Question: Actually, in my app, I have created a graph using 'achartEngine'. In these in the x-axis initially, I am displaying value from 1 to 31. Now instead of displaying this is it possible to display values like '1-03-2012', '2-03-2012', '3-03-2012' ... and so on up to last day current month and when it reaches last day of current month i.e. '31-03-2012' the value display after that should be
'1-04-2012' '2-04-2012'...and so on. The code I have used while displaying value like 1 2 3 4 5... is given below. Can anyone help me to solve this out?
'''
renderer = new XYMultipleSeriesRenderer(2);
int length = colors.length;
for (int i = 0; i < length; i++)
{
XYSeriesRenderer r = new XYSeriesRenderer();
r.setColor(colors[i]);
r.setPointStyle(styles[i]);
renderer.addSeriesRenderer(r);
}
int rendererLength = renderer.getSeriesRendererCount();
for (int i = 0; i < rendererLength; i++)
{
((XYSeriesRenderer) renderer.getSeriesRendererAt(i)).setFillPoints(true);
}
renderer.setAxisTitleTextSize(12);
renderer.setChartTitleTextSize(12);
renderer.setLabelsTextSize(10);
renderer.setLegendTextSize(12);
renderer.setPointSize(5f);
renderer.setApplyBackgroundColor(true);
renderer.setBackgroundColor(Color.parseColor("#F5F5F5"));
renderer.setMarginsColor(Color.parseColor("#F5F5F5"));
renderer.setChartTitle("Weight / Temperature");
renderer.setXLabels(20);
renderer.setXTitle(sdFormatter.format(currentDate));
renderer.setXAxisMin(1);
renderer.setXAxisMax(nMaxDay);
renderer.setXLabelsAlign(Align.CENTER);
renderer.setYLabels(10);
renderer.setYTitle("Weight", 0);
renderer.setYTitle("Temperature", 1);
renderer.setYAxisMin(10, 0);
renderer.setYAxisMax(90, 0);
renderer.setYAxisMin(10, 1);
renderer.setYAxisMax(90, 1);
renderer.setYAxisAlign(Align.LEFT, 0);
renderer.setYAxisAlign(Align.RIGHT, 1);
renderer.setYLabelsAlign(Align.LEFT, 0);
renderer.setYLabelsAlign(Align.RIGHT, 1);
renderer.setAxesColor(Color.LTGRAY);
renderer.setLabelsColor(Color.parseColor("#5f5f5f"));
renderer.setShowGrid(true);
renderer.setGridColor(Color.GRAY);
'''

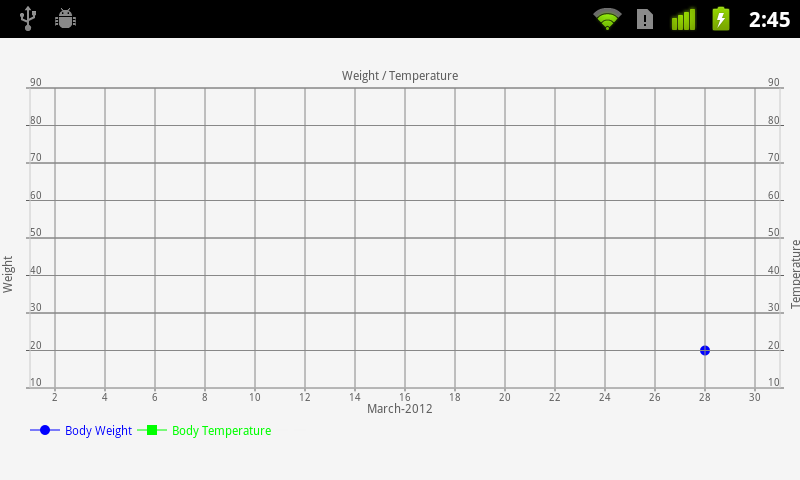
Answer: Use AverageTemperatureChart class from the Demo.
'''
setChartSettings(renderer, "Average temperature", "Month", "Temperature", 0.5, 5.5, 0, 4,
Color.LTGRAY, Color.LTGRAY);
'''
then change like this and check the changes
'''
for (int i = 0; i < titles.length; i++)
{
x.add(new double[] { 1, 2, 3, 4 });
}
'''
add four just for demo
And add label through renderer.addTextLabel();
ex:
'''
String[] date={"1-3-2012","1-4-2012","1-5-2012","1-6-2012"};
for (int i = 0; i < date.length; i++)
{
renderer.addTextLabel(i+1, date[i]);
}
renderer.setXLabelsAlign(Align.CENTER);
renderer.setXLabels(0);
'''